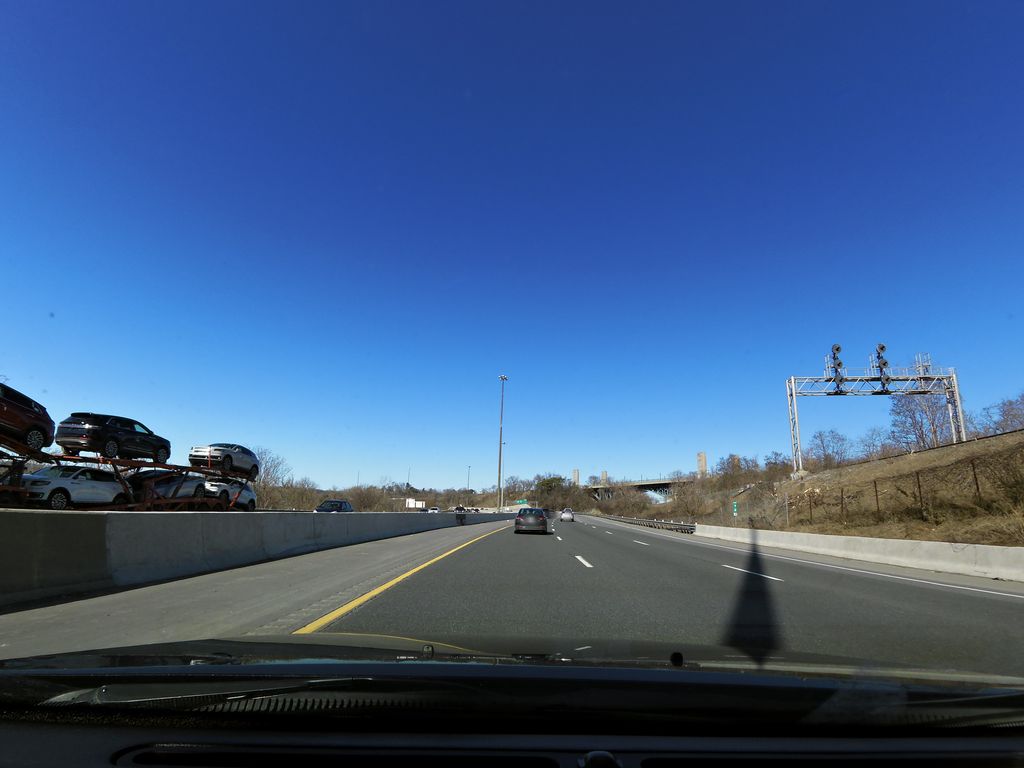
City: hamilton